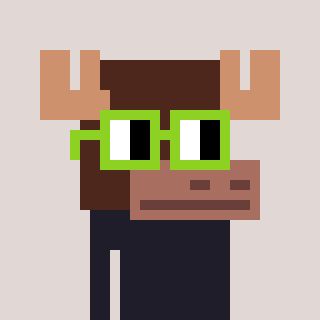
a pixel art character with square light green glasses, a moose-shaped head and a redpinkish-colored body on a warm background